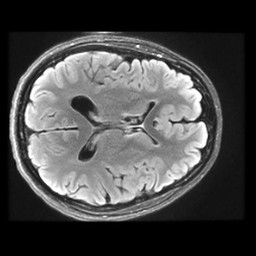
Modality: FLAIR
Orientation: axial
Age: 19
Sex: female
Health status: healthy
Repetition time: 12 s
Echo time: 0.09782 s